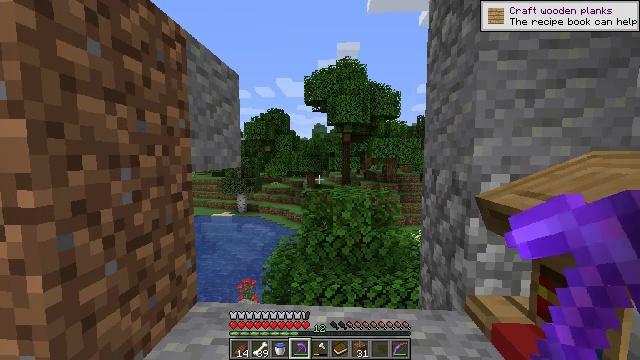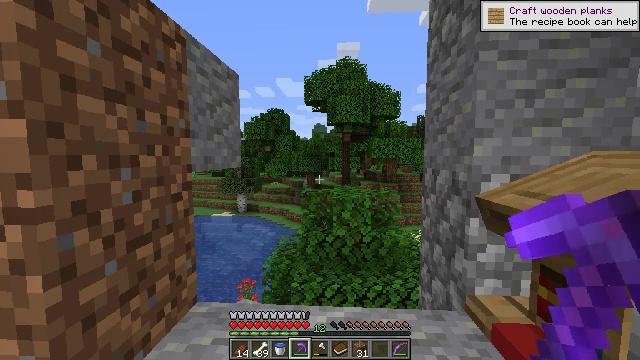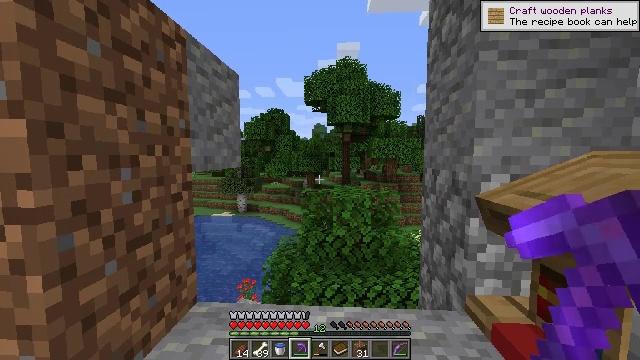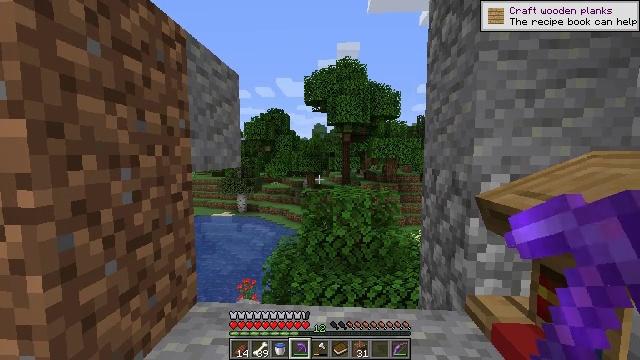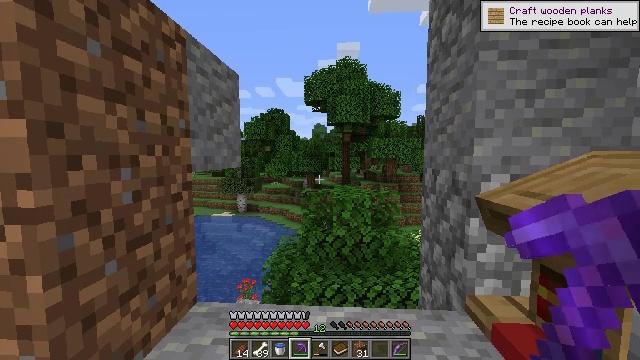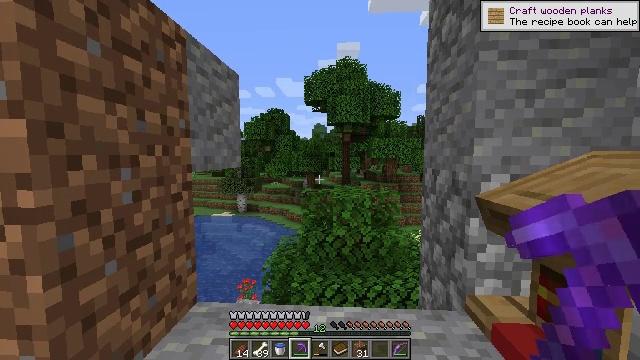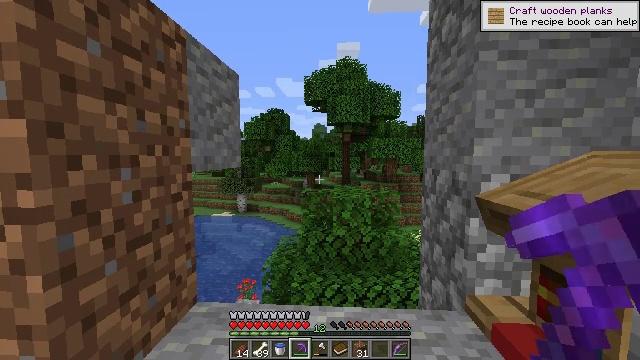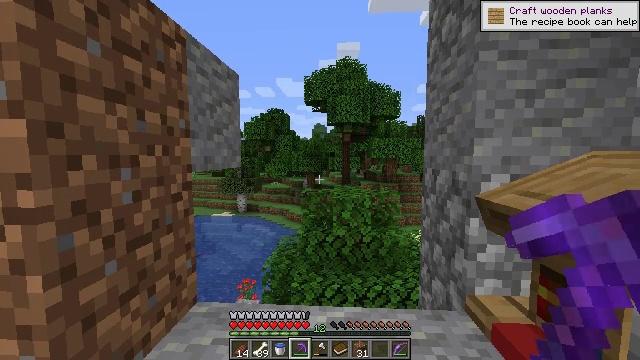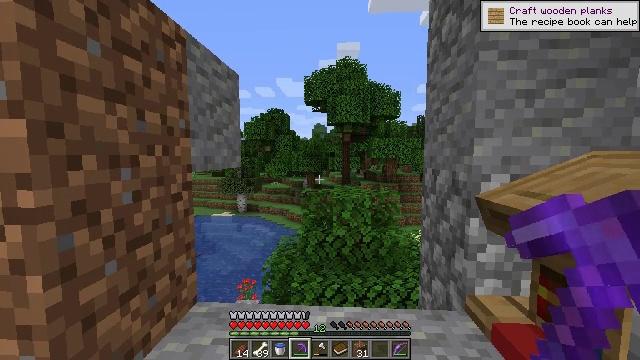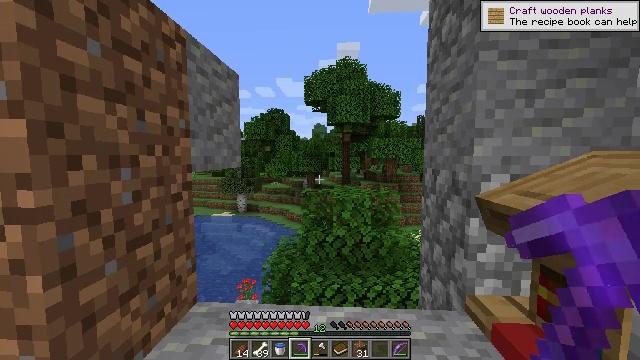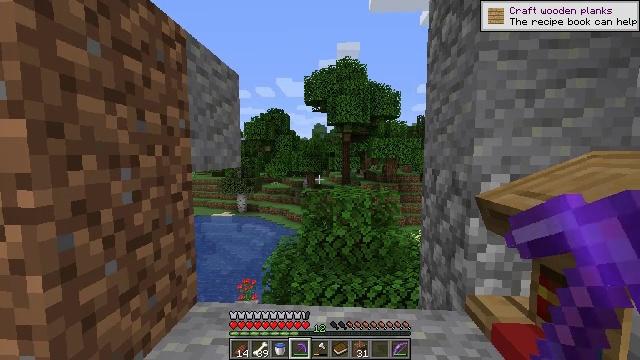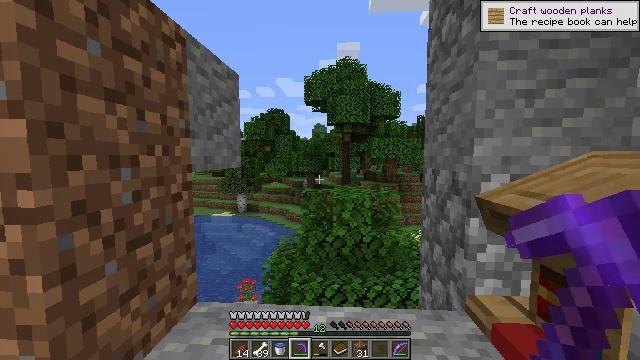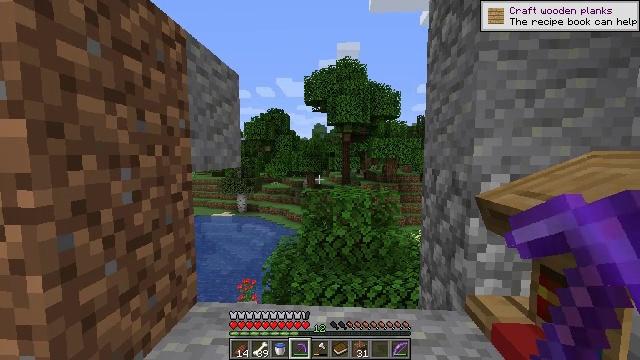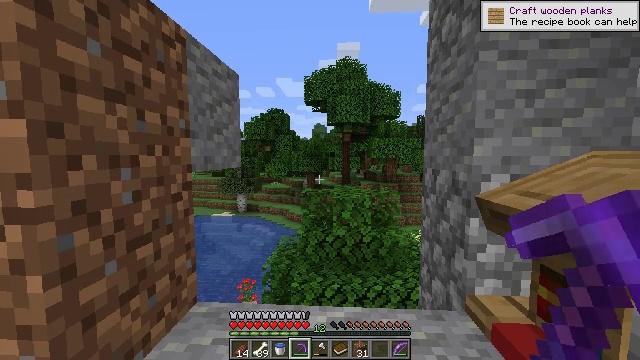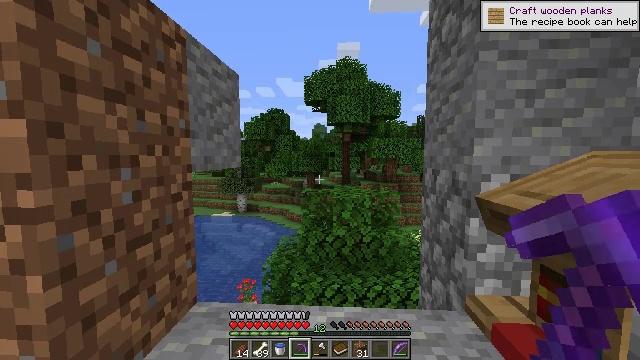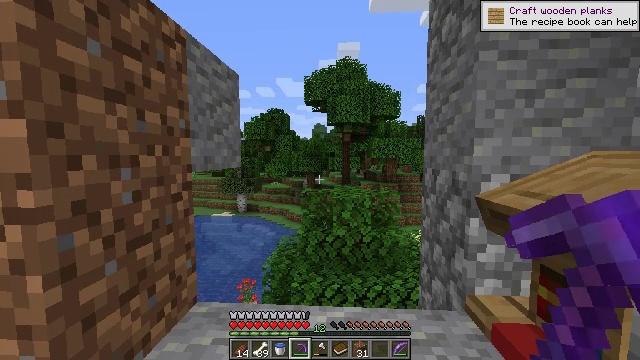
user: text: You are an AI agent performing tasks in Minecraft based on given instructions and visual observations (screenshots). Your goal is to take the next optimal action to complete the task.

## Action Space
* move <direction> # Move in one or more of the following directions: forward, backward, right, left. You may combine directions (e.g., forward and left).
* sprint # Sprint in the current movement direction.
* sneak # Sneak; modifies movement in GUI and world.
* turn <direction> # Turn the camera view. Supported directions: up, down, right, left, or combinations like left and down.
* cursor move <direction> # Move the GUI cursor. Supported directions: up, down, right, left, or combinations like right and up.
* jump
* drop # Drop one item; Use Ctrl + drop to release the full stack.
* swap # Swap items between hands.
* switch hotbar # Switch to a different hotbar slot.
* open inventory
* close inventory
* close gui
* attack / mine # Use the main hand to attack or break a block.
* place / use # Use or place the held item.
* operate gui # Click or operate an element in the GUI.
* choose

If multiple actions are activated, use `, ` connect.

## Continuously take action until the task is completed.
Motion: motion action
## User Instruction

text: Recycle the andesite slab piece.
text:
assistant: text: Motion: no_op
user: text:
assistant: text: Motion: no_op
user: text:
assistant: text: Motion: no_op
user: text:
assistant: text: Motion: no_op
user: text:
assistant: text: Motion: no_op
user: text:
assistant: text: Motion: no_op
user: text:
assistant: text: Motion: no_op
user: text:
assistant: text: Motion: no_op
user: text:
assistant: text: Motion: no_op
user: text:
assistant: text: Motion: no_op
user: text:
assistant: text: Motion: no_op
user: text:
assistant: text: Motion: no_op
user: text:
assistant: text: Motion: no_op
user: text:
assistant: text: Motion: no_op
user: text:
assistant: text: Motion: no_op
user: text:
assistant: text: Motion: no_op
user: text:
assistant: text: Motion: no_op
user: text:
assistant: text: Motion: no_op
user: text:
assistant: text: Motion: no_op
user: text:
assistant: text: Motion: no_op
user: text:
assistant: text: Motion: no_op
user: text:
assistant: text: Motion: no_op
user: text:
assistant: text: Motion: no_op
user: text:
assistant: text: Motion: no_op
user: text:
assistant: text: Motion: no_op
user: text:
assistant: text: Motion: no_op
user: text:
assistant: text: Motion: no_op
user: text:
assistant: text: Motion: no_op
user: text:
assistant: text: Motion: no_op
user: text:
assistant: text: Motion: no_op